Breast ultrasound image
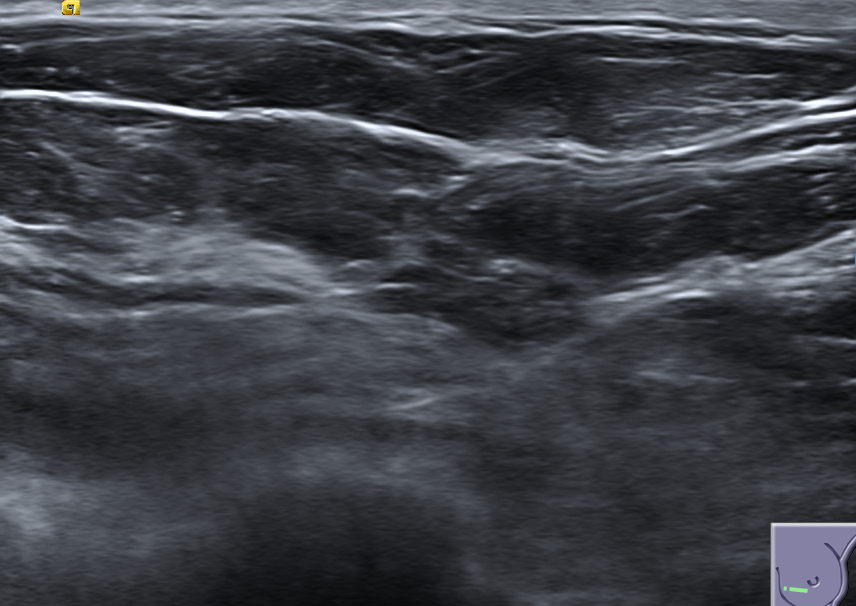
Diagnosis: normal